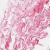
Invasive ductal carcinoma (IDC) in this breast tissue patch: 0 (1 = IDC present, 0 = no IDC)